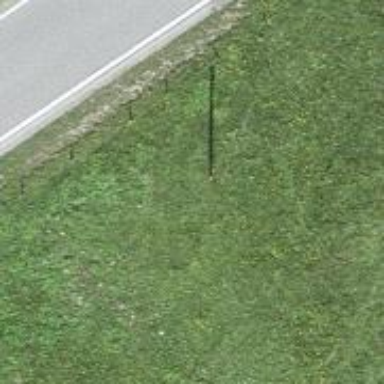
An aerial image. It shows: Power pole.